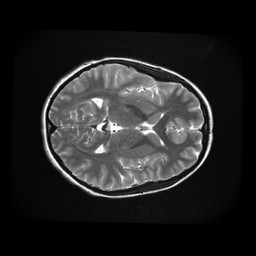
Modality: T2w
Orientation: axial
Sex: female
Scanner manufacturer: ge
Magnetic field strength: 3 T
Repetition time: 5 s
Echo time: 0.101 s